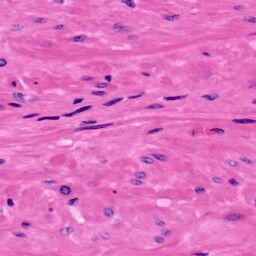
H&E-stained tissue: Prostate